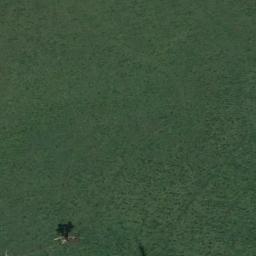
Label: meadow